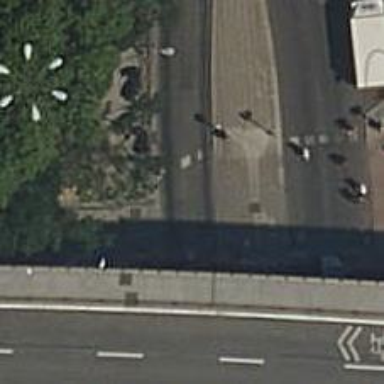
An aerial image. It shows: Road with traffic signals at the crossing.